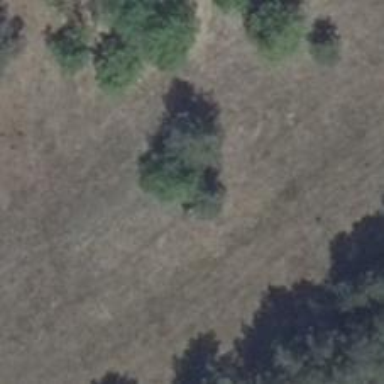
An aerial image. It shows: Hunting stand.